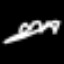
Label: squiggle